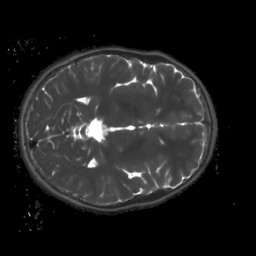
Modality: T2map
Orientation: axial
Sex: male
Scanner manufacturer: siemens
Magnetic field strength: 3 T
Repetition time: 4 s